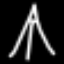
Label: The Eiffel Tower